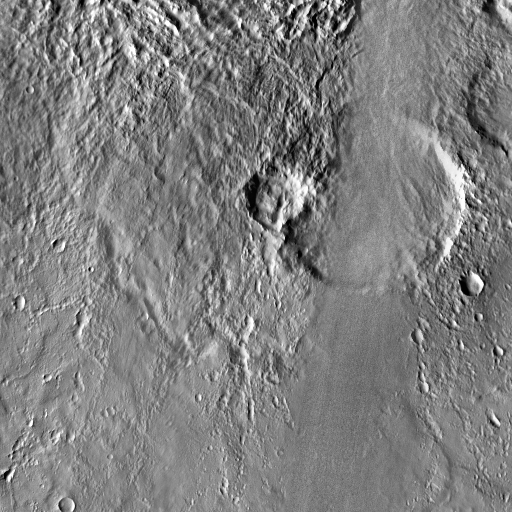
Crater classes present: Background, Other, Buried, Secondary